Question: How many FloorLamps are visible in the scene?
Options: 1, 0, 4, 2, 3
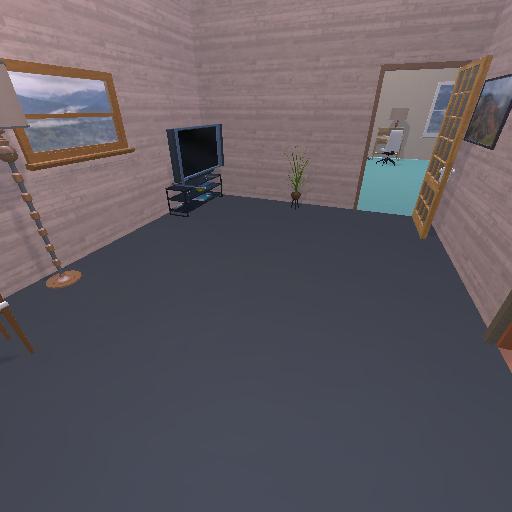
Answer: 1